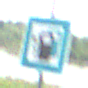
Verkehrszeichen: LadestationFuerElektrofahrzeuge
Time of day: MorningAfternoon
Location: Outdoor (Nature)
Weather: PartlyCloudy
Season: NotSpecified
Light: Natural